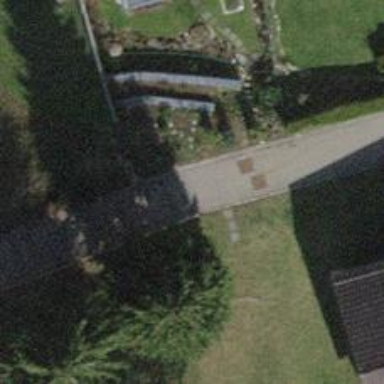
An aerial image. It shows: Asphalt footway.